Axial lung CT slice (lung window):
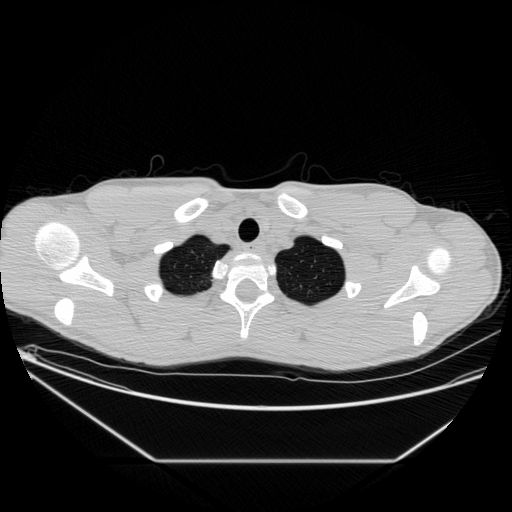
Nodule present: no